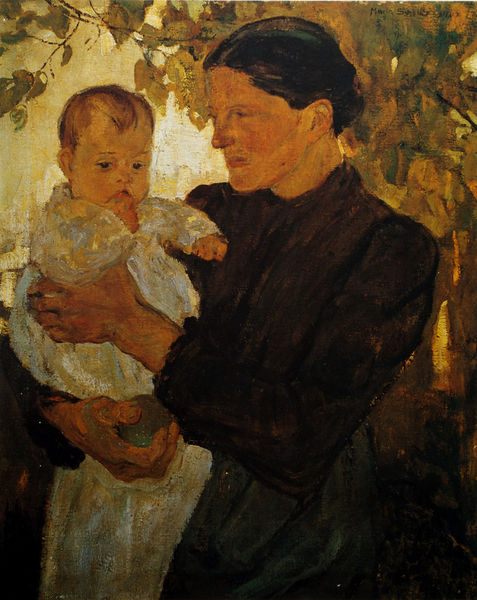
Titel: Mutter mit Kind
Künstler: Maria Langer Schöller
Standort: Dachau
Institution: Stadt Dachau
Schlagwörter: baum, hand, braun, frau, kleid, schwarz, weiss, ball, gesichter, alte, hände, porträt, haare, kind, mutter, kinder, apfel, bäuerin, baby, amme, kugel, kinderfrau, worpswede, freundin, modersohn, mütterlichkeit, wiß